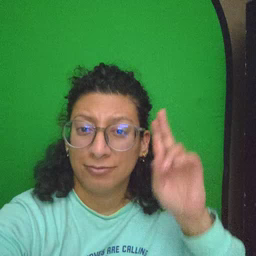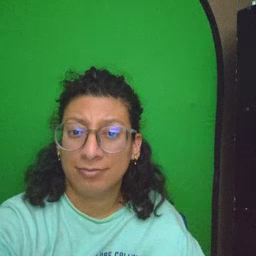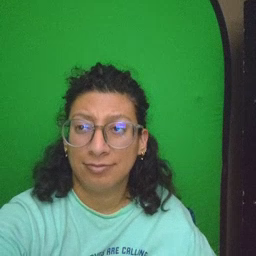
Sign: rain